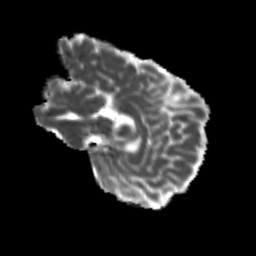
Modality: MD
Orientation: sagittal
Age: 26
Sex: female
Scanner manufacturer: siemens
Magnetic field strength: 3 T
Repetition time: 3.5 s
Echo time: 0.104 s